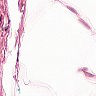
Metastatic tissue present: no